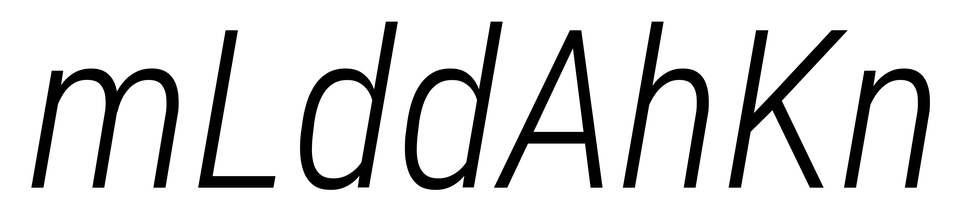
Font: Roboto-Italic_Condensed_Light_Italic